Question: I've followed <URL> stack overflow answer to try and get OpenCV android working in Android Studio. I have followed the directions with the following caveats:
- - -
The project builds and autocompletes fine. However, I get the following error when the code that requires OpenCV is called:
'''
java.lang.UnsatisfiedLinkError: Native method not found: org.opencv.core.Mat.n_Mat:()
'''
I have no idea what I am doing wrong. Any help is appreciated.
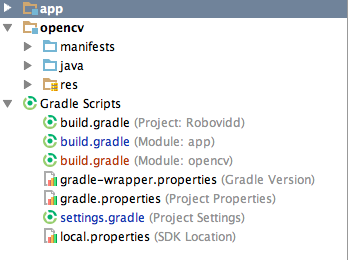
Answer: You have to explicitly load libs with LoadLibrary:
<URL>